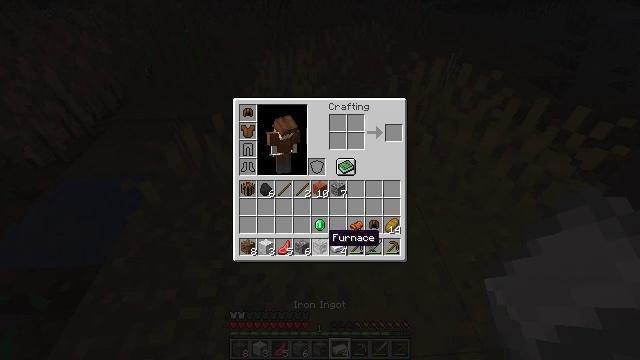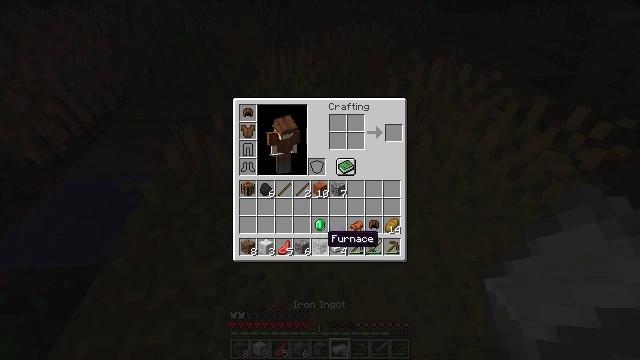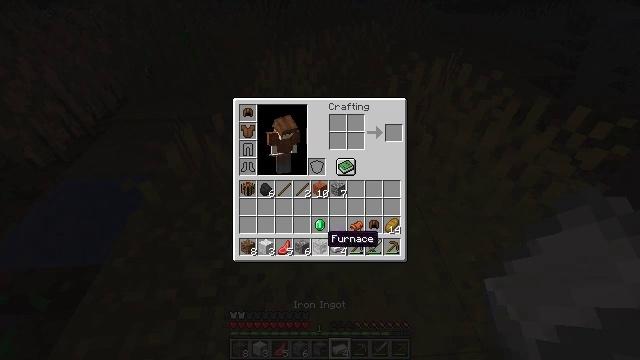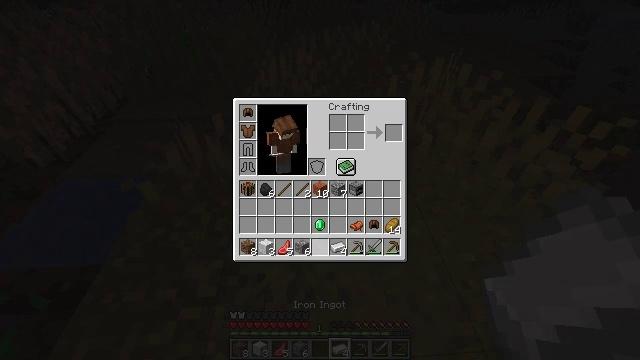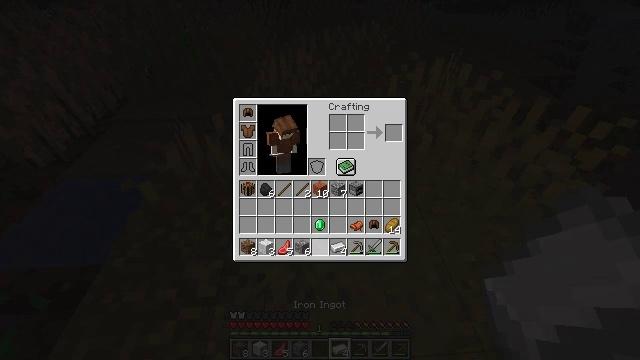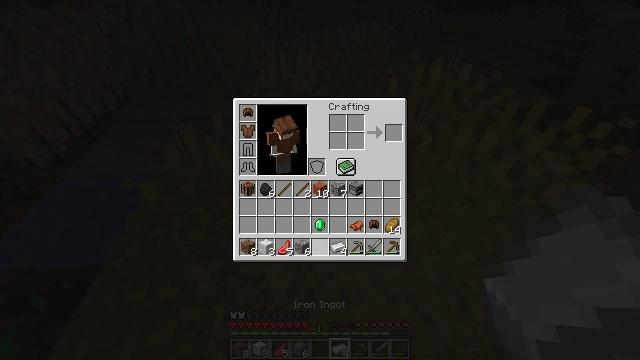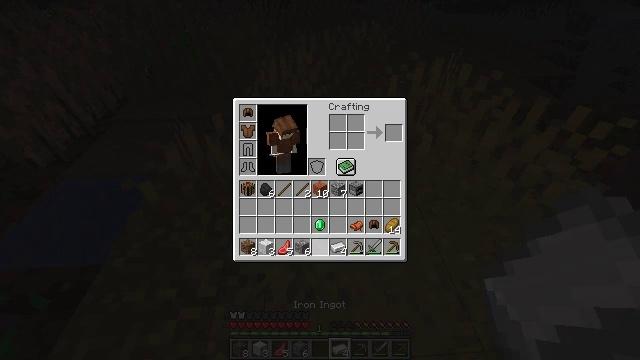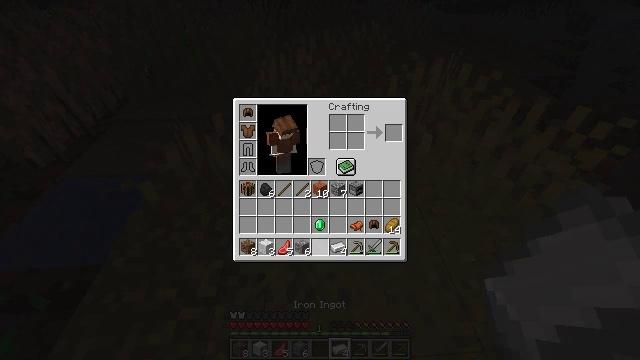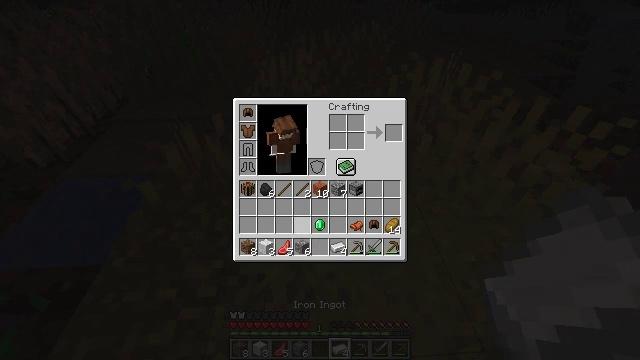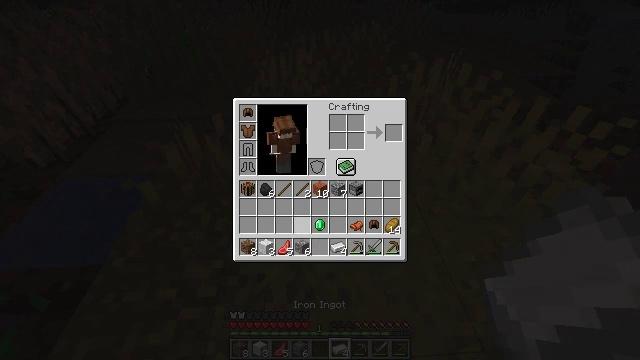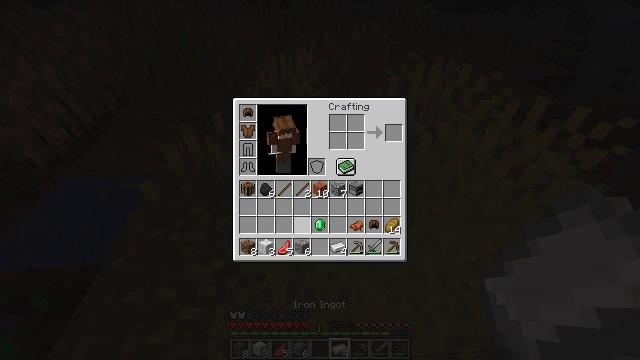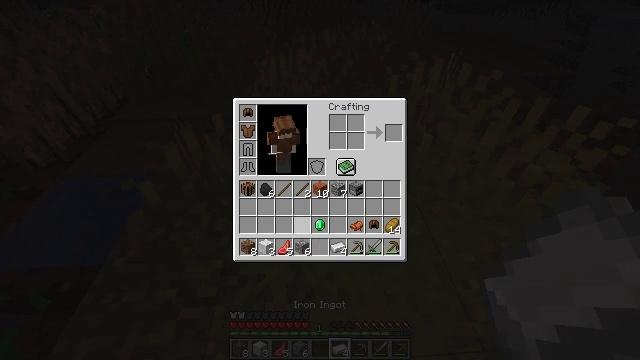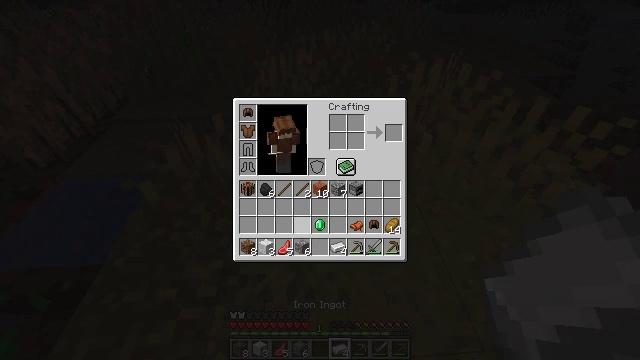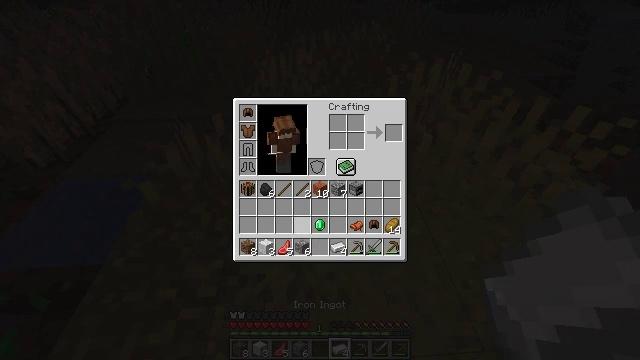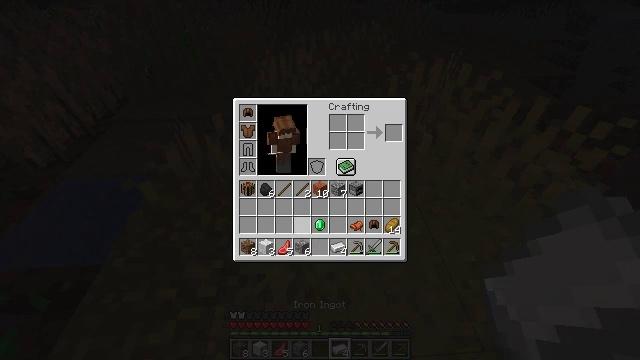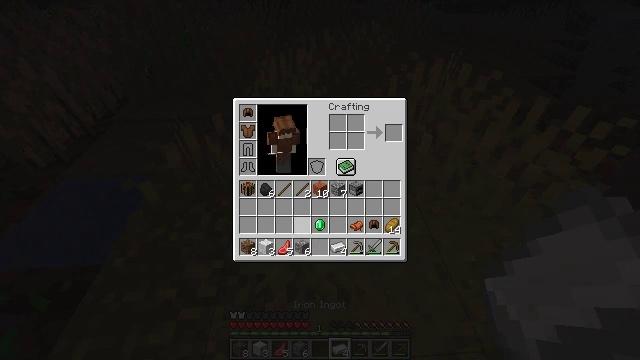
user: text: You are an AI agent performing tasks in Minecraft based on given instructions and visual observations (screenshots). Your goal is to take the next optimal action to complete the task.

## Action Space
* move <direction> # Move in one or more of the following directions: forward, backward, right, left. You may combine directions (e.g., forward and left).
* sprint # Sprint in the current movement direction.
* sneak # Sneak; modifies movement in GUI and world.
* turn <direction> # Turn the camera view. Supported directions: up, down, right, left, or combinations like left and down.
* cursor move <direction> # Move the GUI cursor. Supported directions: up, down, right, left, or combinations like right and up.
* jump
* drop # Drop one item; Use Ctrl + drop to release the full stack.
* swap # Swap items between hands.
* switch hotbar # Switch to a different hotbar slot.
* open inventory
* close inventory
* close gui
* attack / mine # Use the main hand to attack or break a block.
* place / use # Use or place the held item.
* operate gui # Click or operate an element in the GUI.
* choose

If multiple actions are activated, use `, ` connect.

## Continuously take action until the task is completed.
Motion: motion action
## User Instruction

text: Mine the orange bed.
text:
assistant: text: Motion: sneak
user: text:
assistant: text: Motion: sneak
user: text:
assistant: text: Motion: sneak, choose
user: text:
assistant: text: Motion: sneak, choose
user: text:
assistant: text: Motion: sneak, choose
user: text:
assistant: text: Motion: sneak, choose
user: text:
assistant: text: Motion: sneak
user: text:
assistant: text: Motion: sneak, cursor move left and up
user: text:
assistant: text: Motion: sneak
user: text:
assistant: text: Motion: sneak
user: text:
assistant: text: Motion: sneak
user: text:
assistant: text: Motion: sneak
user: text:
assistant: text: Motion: sneak
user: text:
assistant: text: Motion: sneak
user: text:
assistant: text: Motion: sneak
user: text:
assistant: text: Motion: sneak, cursor move up
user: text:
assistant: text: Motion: sneak
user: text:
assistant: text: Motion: sneak
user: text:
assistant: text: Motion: sneak
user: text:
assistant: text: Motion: sneak, cursor move right
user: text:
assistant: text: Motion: sneak
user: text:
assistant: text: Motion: sneak
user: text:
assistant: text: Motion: sneak
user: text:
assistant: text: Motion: sneak
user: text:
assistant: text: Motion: sneak
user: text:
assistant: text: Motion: sneak
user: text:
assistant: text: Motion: sneak
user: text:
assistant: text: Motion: sneak
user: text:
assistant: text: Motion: sneak
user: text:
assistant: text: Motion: sneak